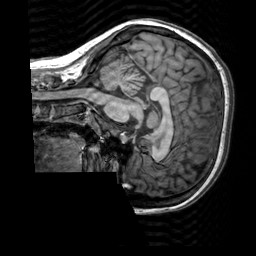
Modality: T1w
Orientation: sagittal
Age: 23
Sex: female
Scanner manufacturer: siemens
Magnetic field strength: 3 T
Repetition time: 2.3 s
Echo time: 0.00303 s